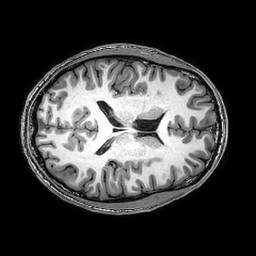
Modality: T1w
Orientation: axial
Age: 30
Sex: male
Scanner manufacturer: philips
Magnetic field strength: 3 T
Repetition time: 0.008453 s
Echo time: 0.00392 s